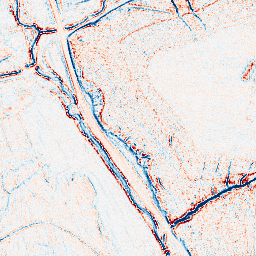
Category: classical
Decomposition family: uniform
Decomposition parameters: size: 5
Upsampling method: fft_zeropad
Upsampling parameters: scale: 4
Upsampling scale: 4